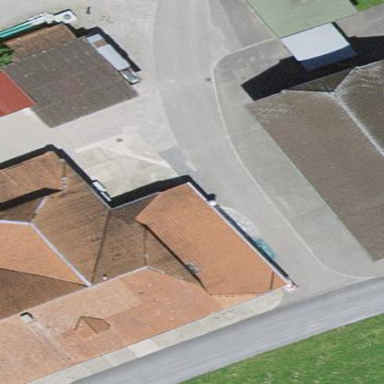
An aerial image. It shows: Residential building.